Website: macys
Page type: account-selection
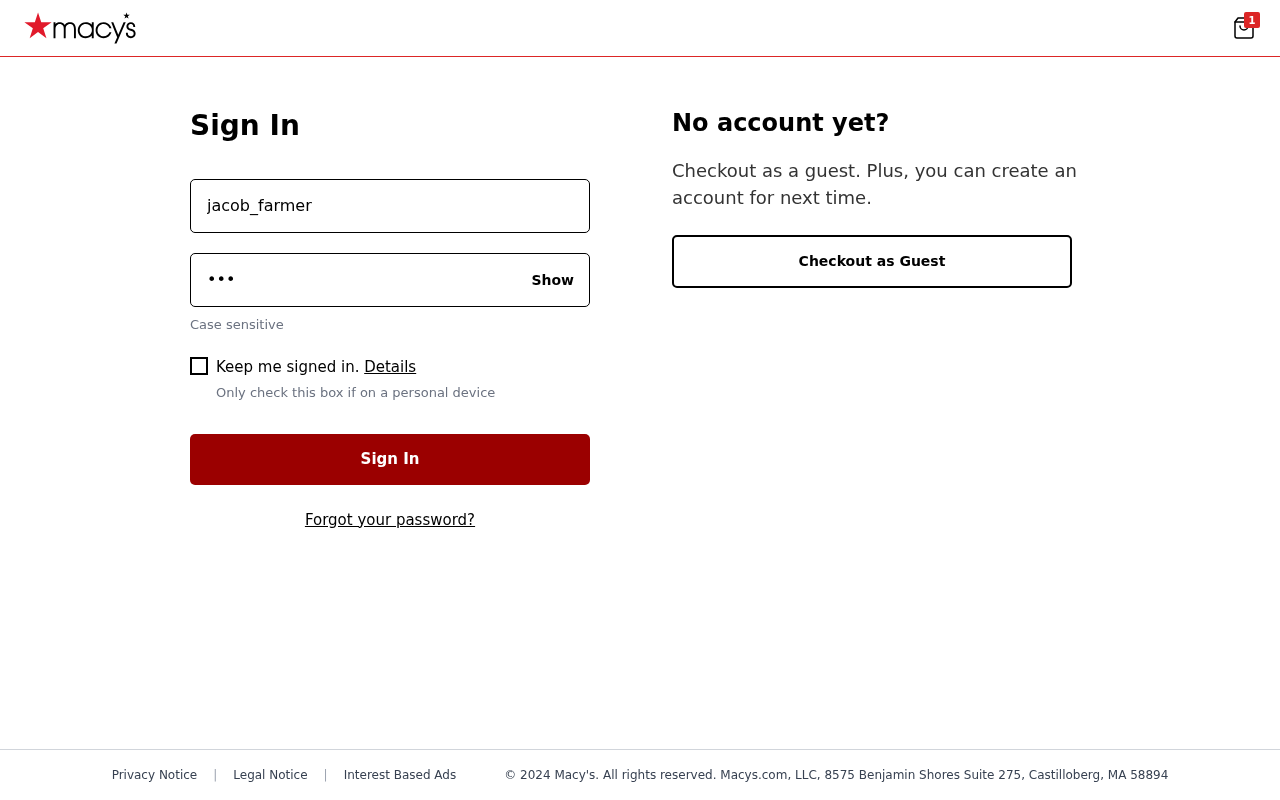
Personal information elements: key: PII_LOGIN_USERNAME
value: jacob_farmer
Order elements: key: ORDER_NUM_ITEMS
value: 1